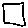
Label: square